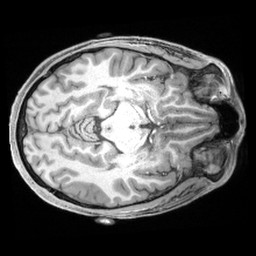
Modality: T1w
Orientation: axial
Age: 28
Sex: male
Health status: healthy
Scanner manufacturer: siemens
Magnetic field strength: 3 T
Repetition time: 2.4 s
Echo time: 0.00194 s